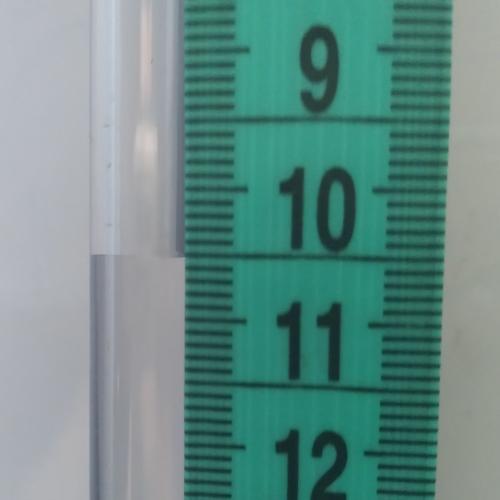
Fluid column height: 10.5 cm